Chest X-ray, AP view. Patient: 60 years old, sex F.
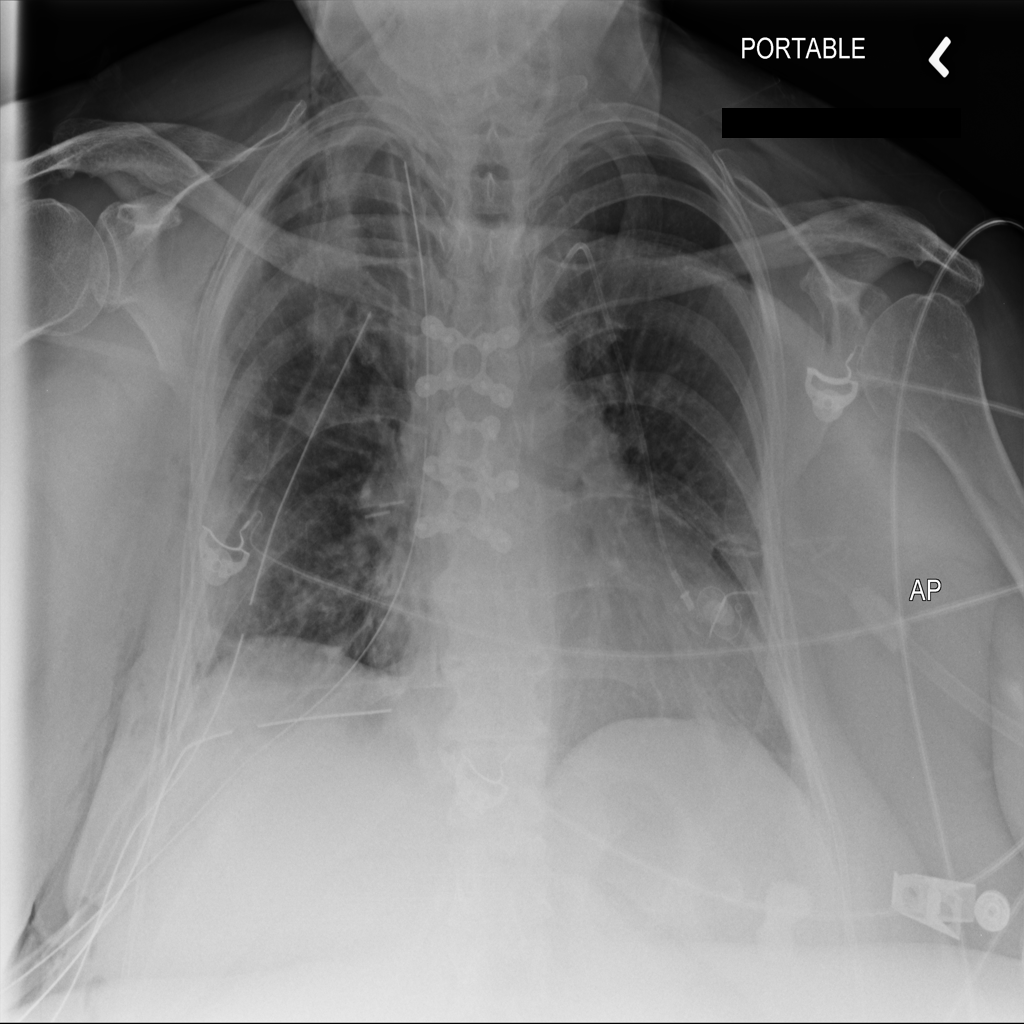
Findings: Emphysema